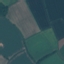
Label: AnnualCrop